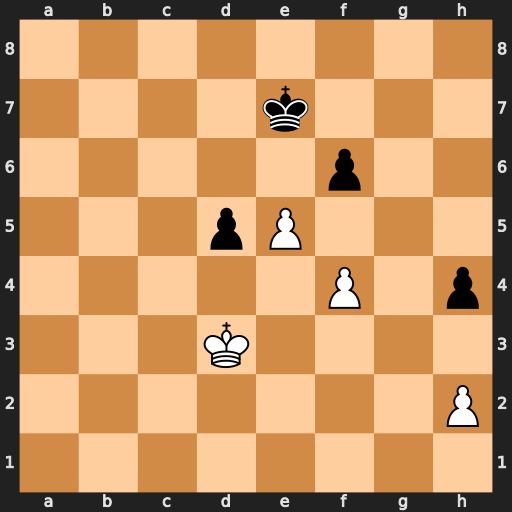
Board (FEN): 8/4k3/5p2/3pP3/5P1p/3K4/7P/8
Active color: w
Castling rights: -
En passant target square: -
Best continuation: Kd4 Ke6 h3 fxe5+ fxe5